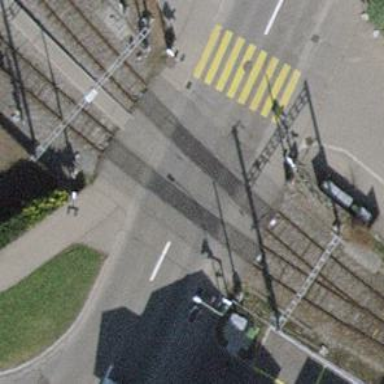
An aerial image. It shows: Level crossing with double half barrier.